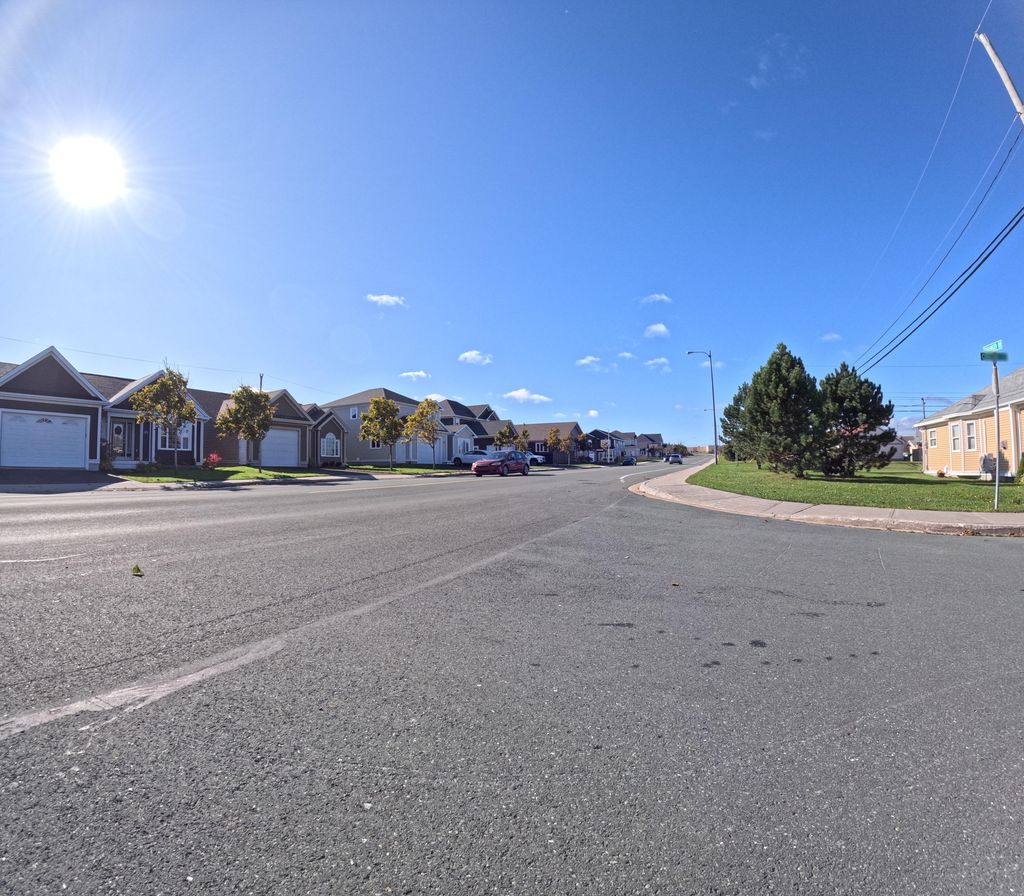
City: st_johns